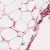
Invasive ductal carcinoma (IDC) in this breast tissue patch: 0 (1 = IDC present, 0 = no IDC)